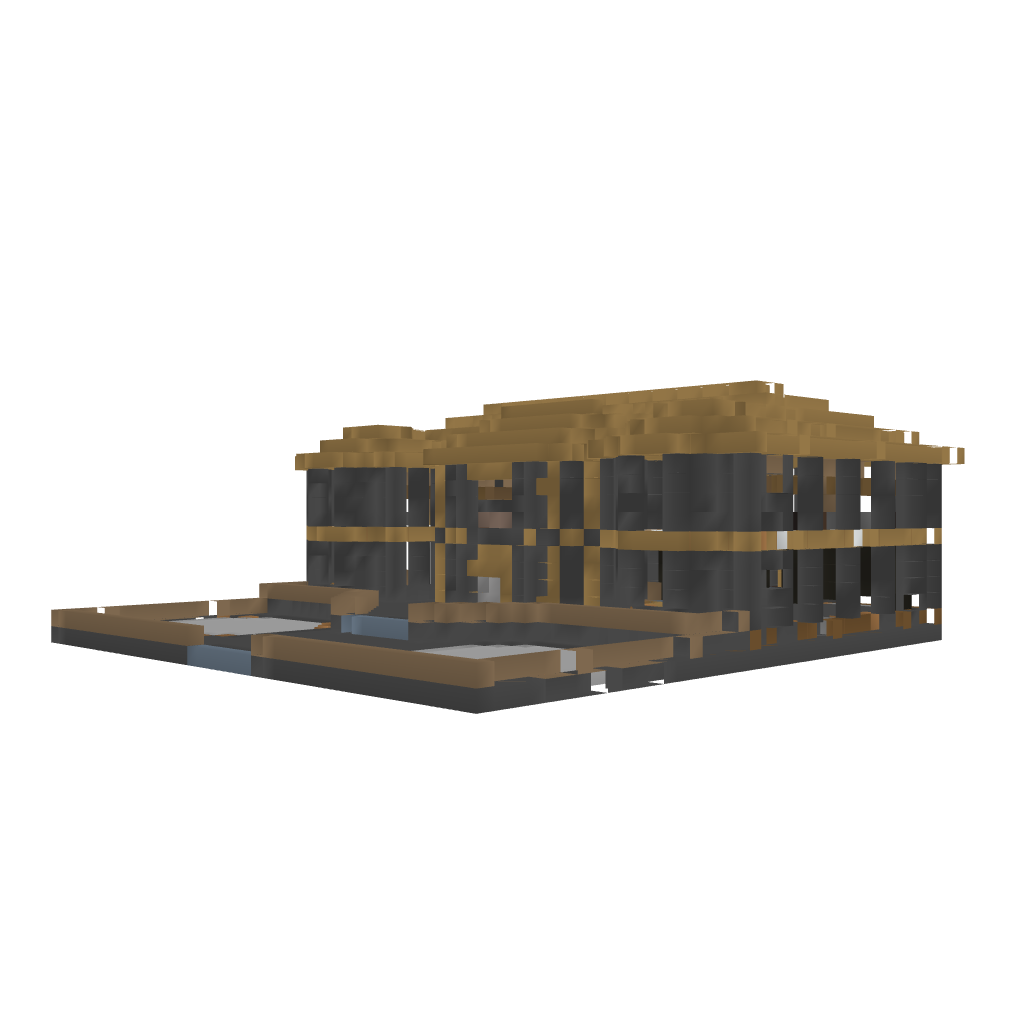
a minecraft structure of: Spa Mansion